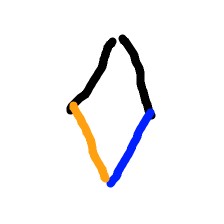
Shape: rhombus